Field crop: maize
Growth stage: 2
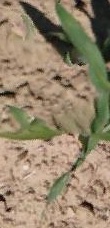
Species: maize